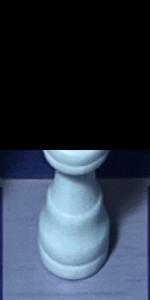
Label: Queen_White